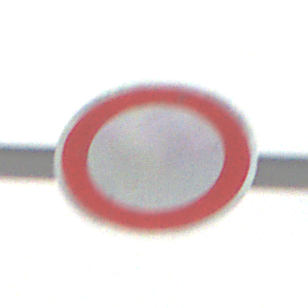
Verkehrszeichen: VerbotFahrzeugeAllerArt
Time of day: MorningAfternoon
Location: Outdoor (Nature)
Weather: Overcast
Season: Winter
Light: Natural